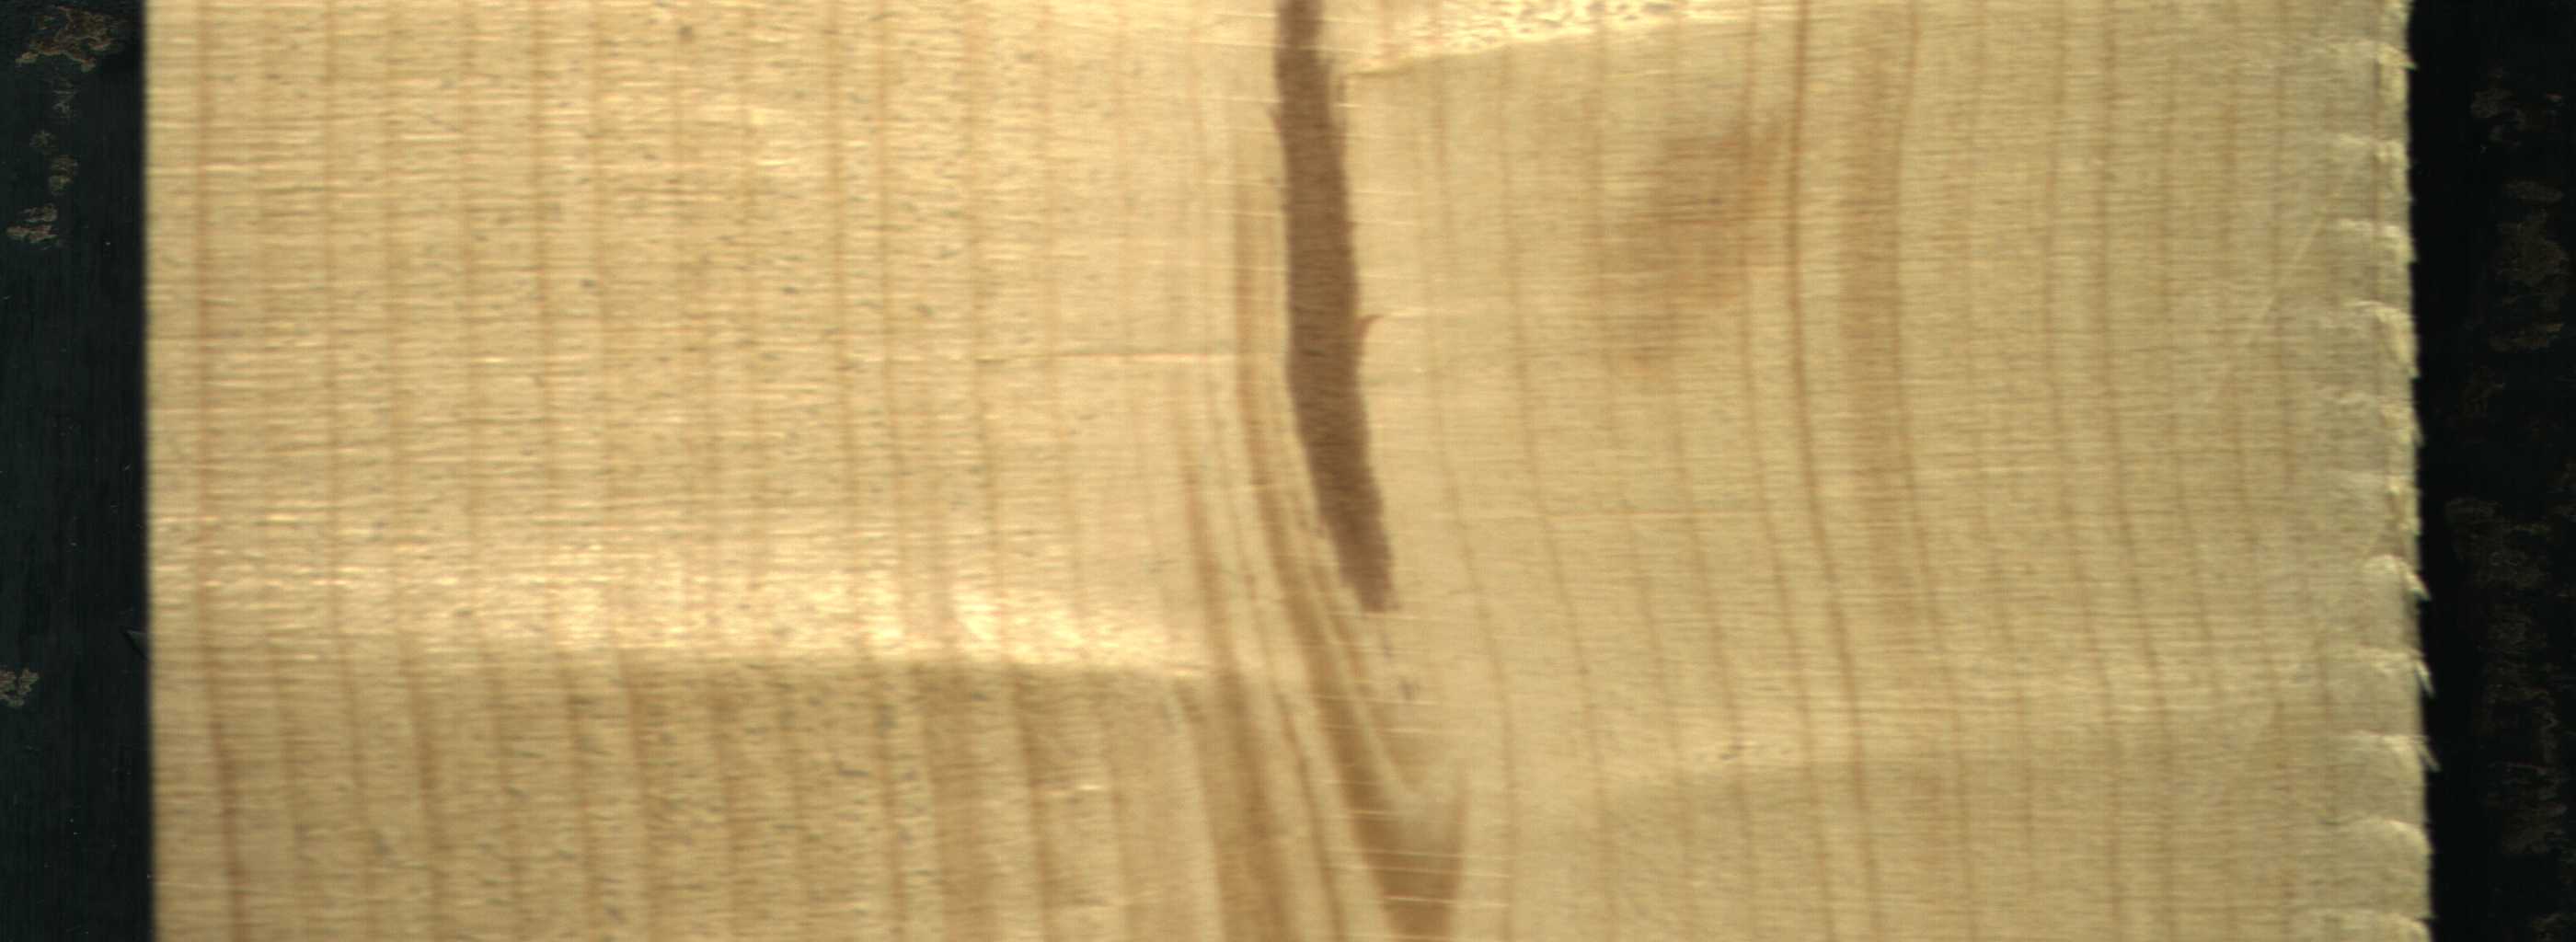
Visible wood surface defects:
Marrow